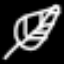
Label: leaf